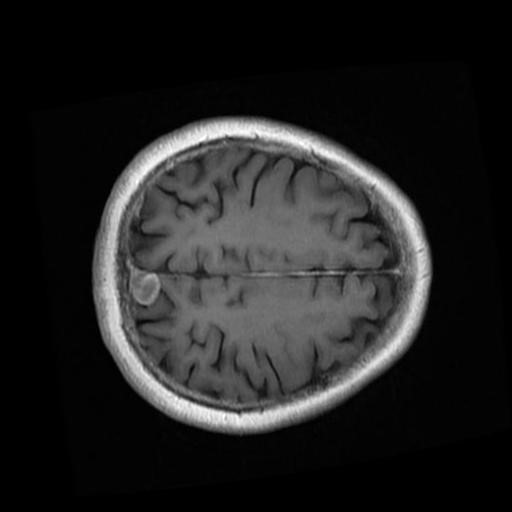
Label: brain_menin